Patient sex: F
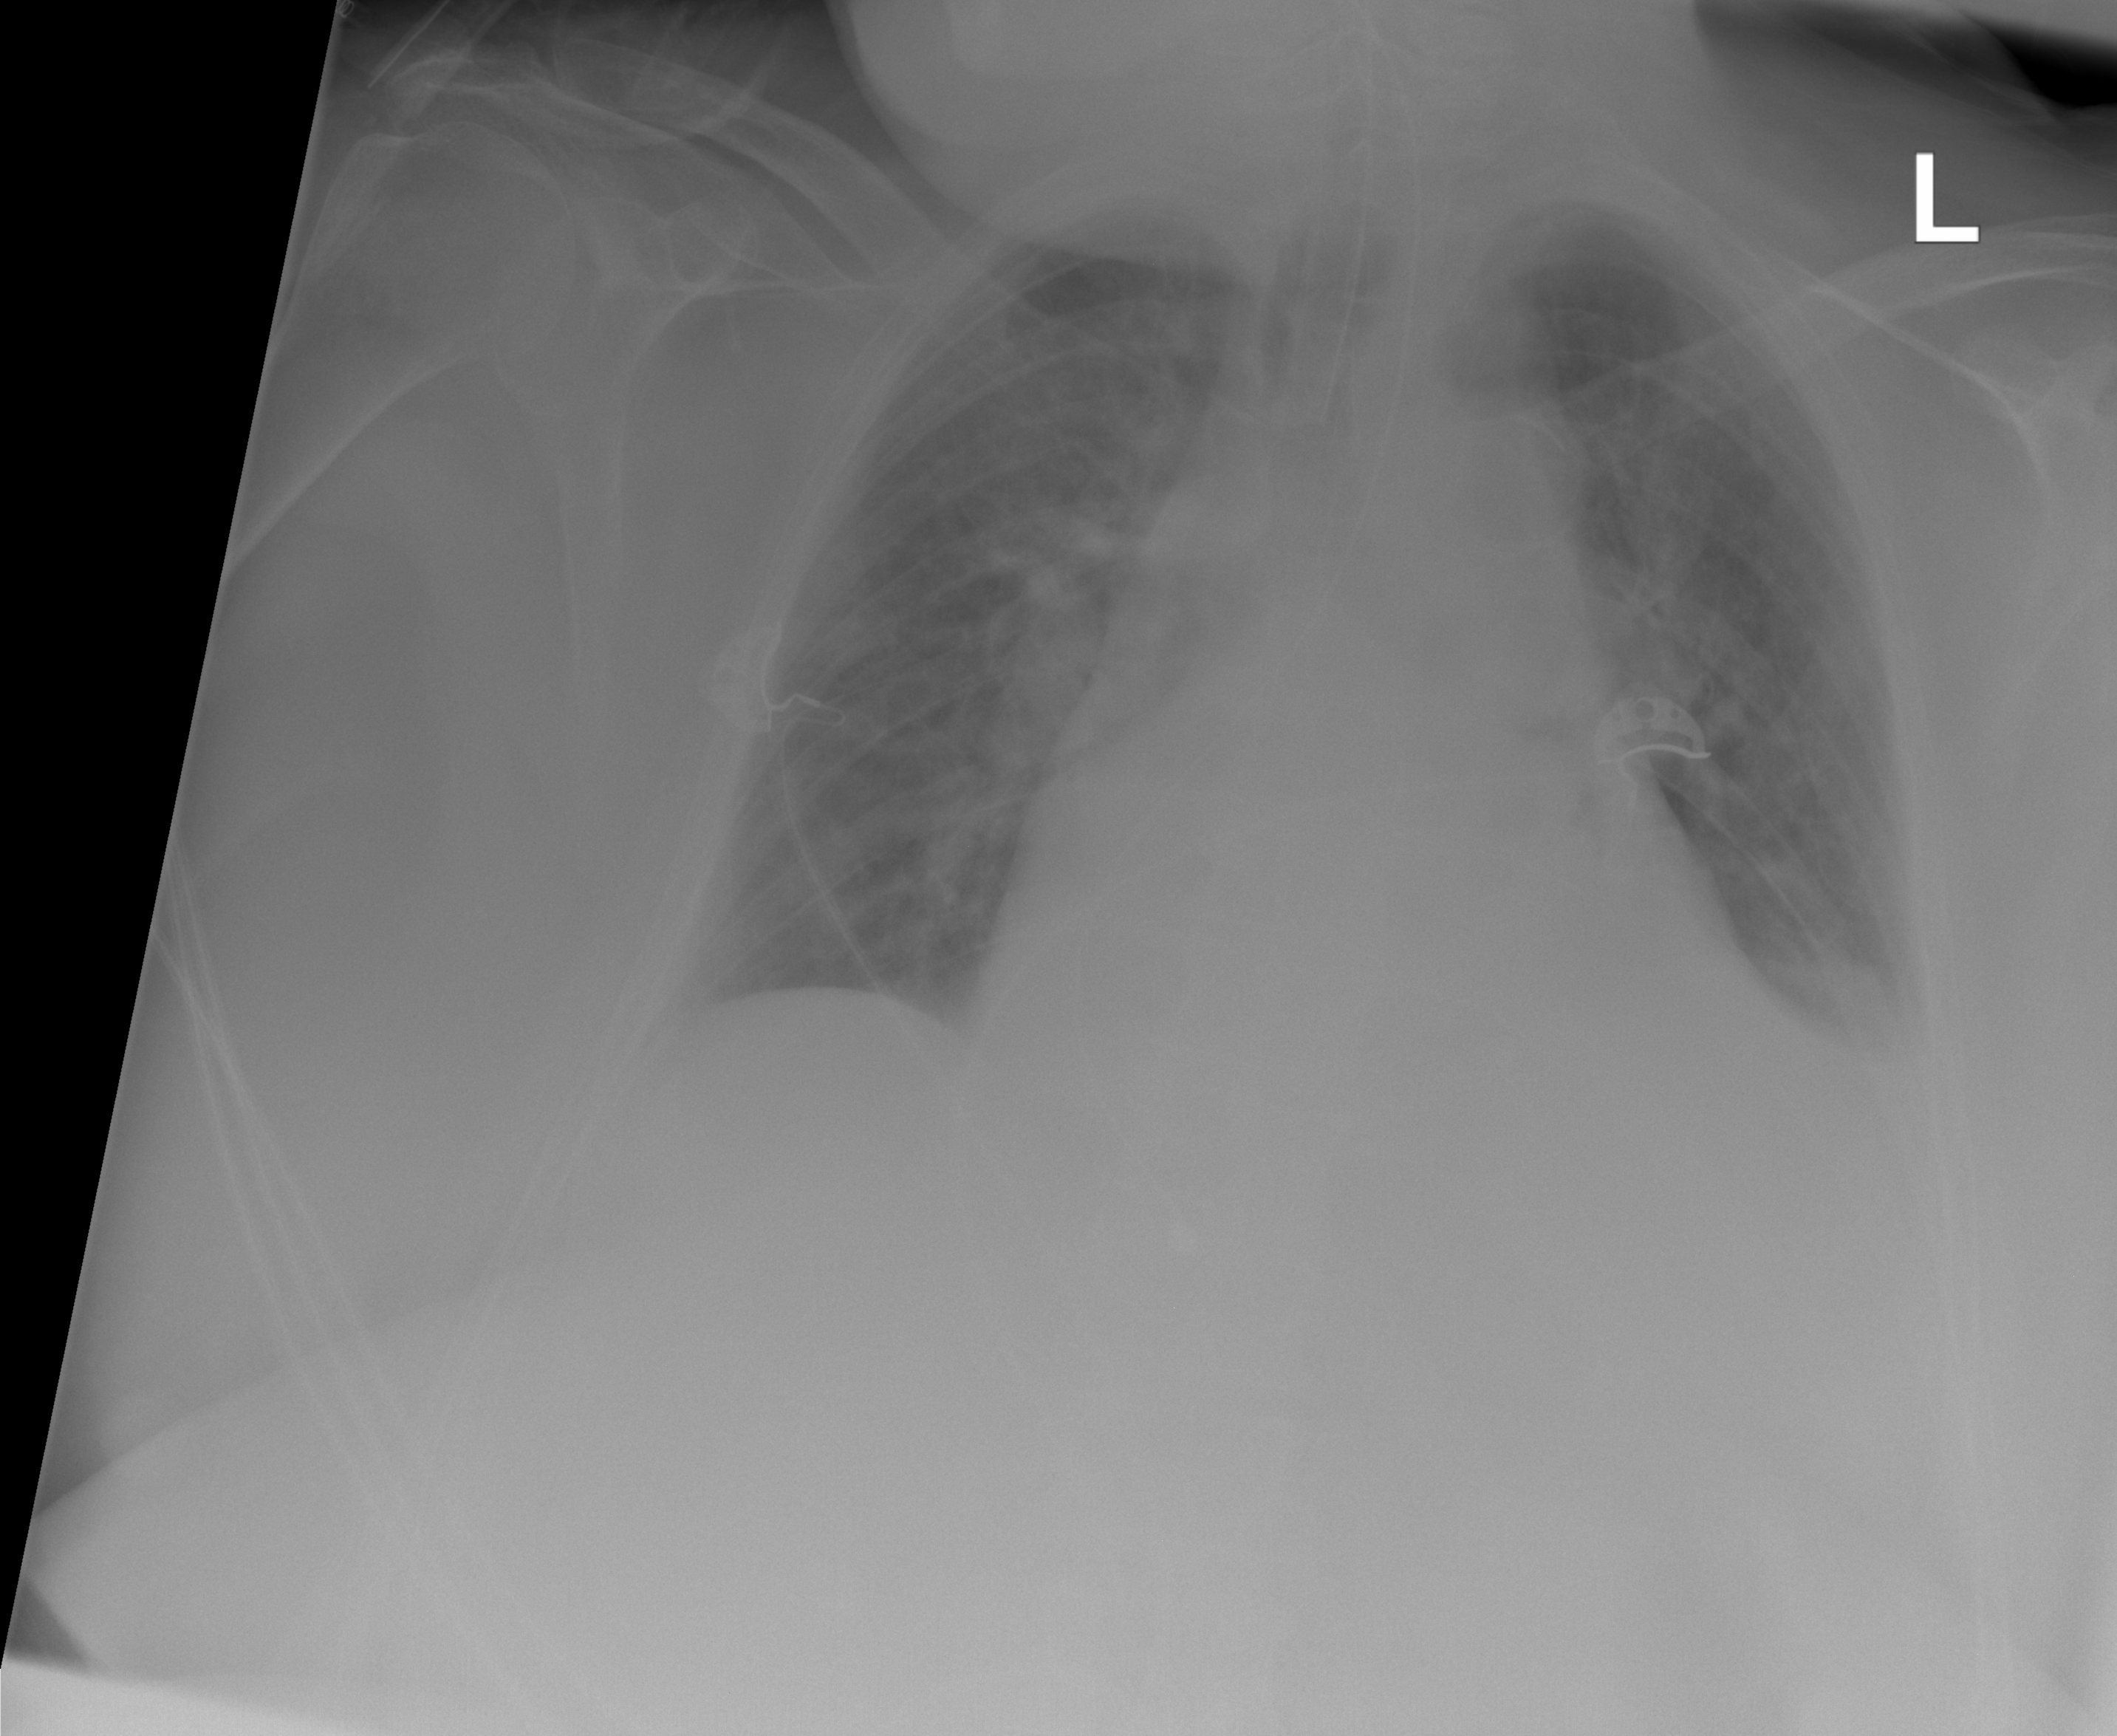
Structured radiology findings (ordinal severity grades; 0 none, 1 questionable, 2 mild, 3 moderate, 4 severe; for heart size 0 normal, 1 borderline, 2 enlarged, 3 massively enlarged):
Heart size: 2
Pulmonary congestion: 0
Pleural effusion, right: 0
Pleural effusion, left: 2
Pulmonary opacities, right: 2
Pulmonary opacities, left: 0
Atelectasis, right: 0
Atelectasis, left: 2